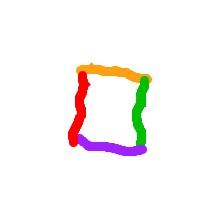
Shape: square